Aerial crown-view tile of a tropical tree (Barro Colorado Island, Panama), acquired 20250317:
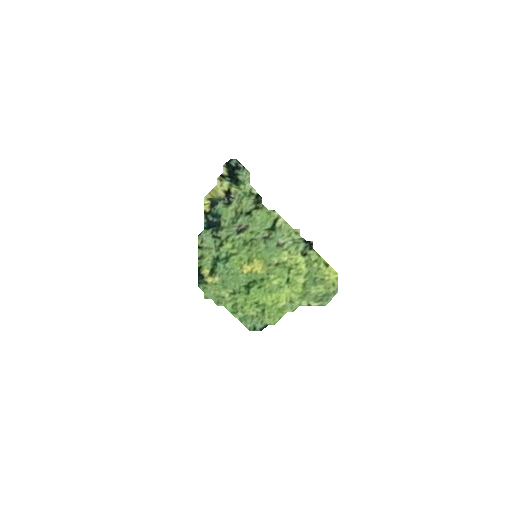
Species: Protium stevensonii
GBIF accepted scientific name: Tetragastris panamensis
Crown area: 20.481 m²